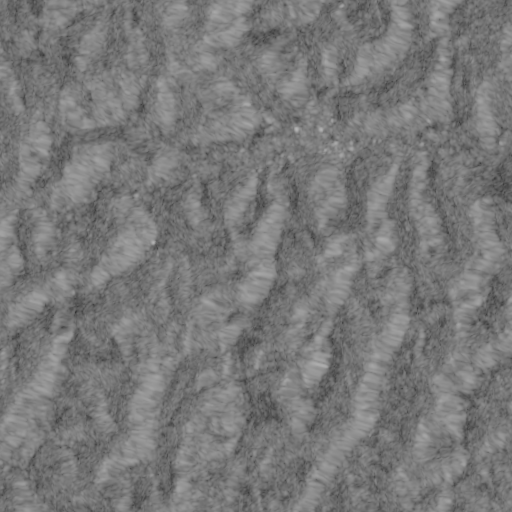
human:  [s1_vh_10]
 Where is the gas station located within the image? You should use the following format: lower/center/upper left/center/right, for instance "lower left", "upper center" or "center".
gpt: The gas station is located in the upper center of the image.
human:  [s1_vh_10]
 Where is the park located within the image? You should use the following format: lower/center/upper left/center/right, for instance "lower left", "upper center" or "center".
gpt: The park is located in the upper right of the image.
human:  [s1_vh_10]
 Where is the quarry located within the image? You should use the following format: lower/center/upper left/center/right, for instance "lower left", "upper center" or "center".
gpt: The quarry is located in the lower left of the image.
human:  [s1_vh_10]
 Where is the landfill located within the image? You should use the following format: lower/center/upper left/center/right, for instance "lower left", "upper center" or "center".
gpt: There is no landfill in the image.

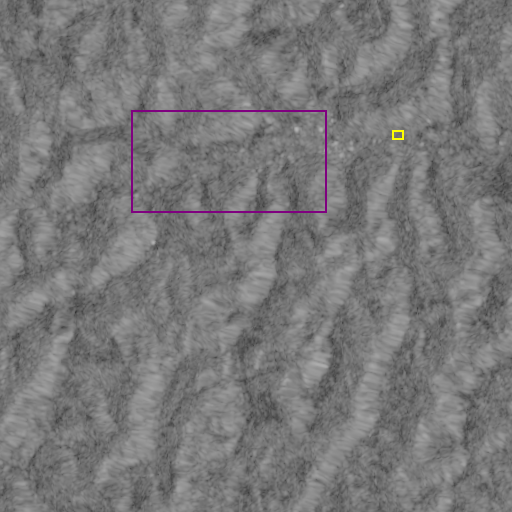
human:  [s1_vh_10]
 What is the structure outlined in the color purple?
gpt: The structure outlined in purple is a crop field.
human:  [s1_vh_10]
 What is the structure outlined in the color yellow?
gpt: The structure outlined in yellow is a park.
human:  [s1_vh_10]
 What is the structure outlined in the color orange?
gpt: There is no orange outline.